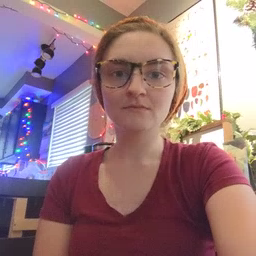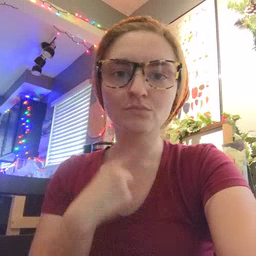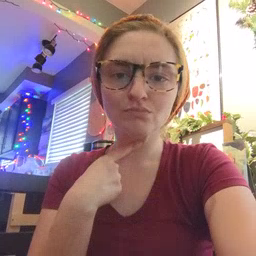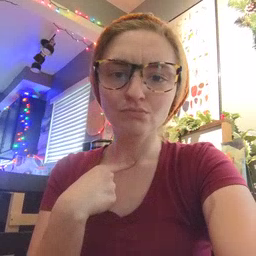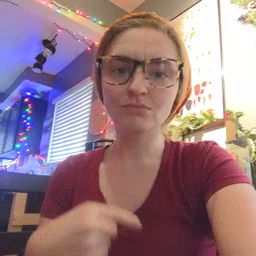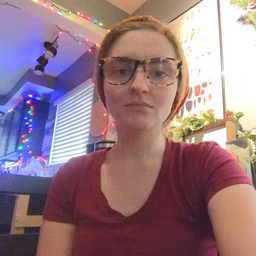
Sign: thirsty